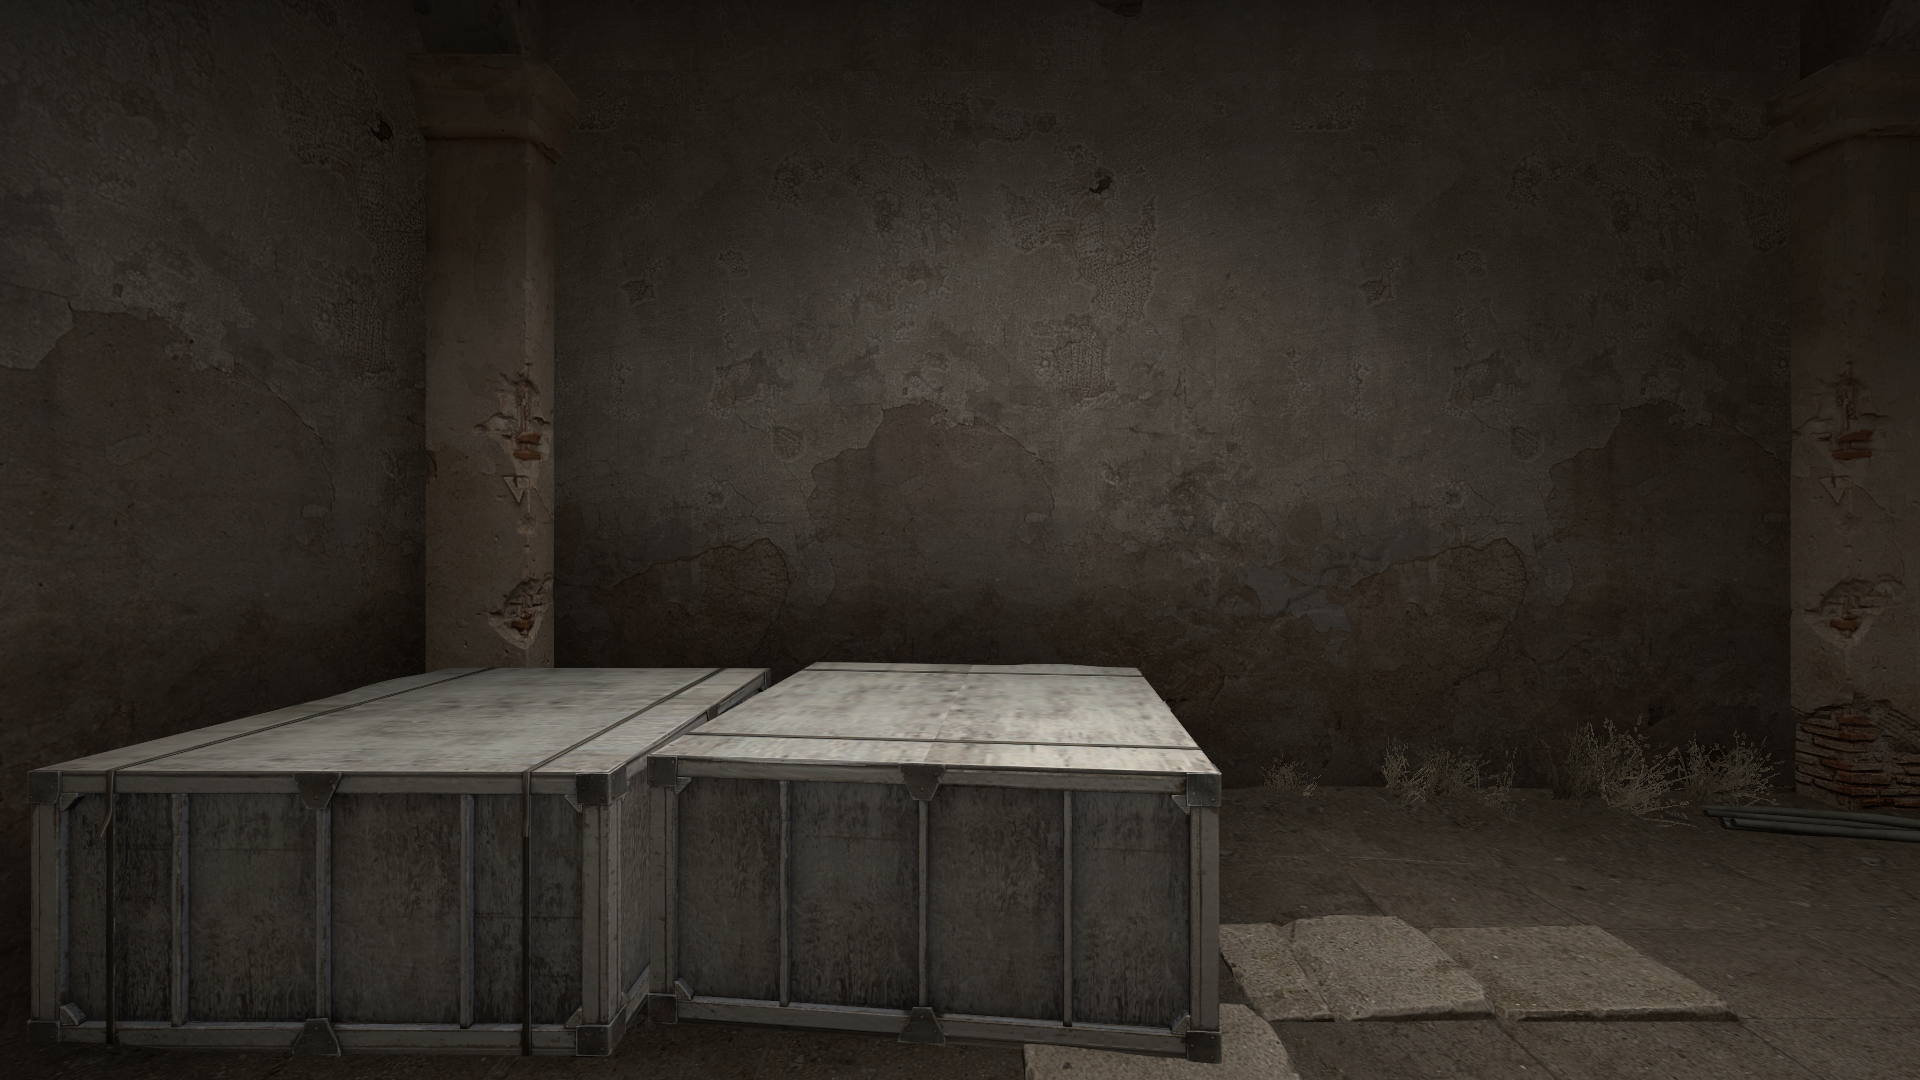
Map: de_dust2